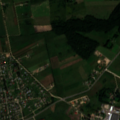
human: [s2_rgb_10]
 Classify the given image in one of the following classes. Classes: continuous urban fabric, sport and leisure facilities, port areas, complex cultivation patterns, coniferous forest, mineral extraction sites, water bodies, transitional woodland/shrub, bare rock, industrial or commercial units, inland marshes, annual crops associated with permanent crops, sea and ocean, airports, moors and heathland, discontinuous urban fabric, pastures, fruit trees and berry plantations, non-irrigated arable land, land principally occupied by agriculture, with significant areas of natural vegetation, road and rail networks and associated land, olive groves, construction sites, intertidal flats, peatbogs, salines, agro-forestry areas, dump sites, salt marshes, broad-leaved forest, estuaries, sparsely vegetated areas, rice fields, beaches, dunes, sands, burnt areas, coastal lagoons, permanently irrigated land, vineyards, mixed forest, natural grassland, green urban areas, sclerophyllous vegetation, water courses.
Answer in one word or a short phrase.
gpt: discontinuous urban fabric, pastures, complex cultivation patterns, coniferous forest